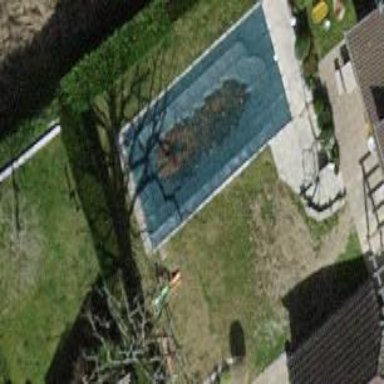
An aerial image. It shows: Swimming pool located in leisure land.